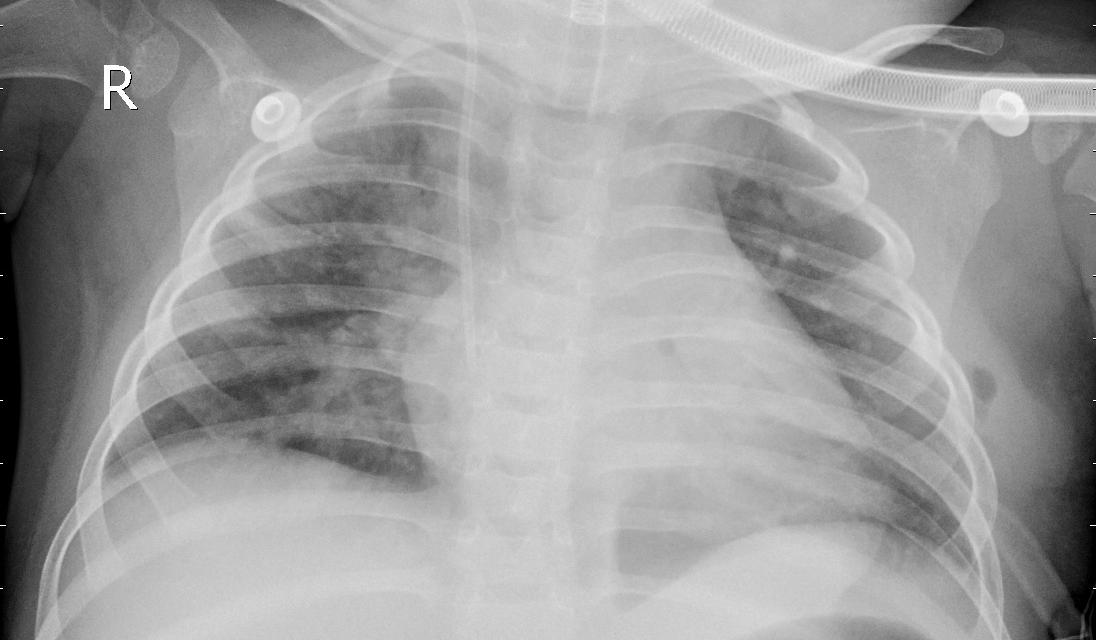
Diagnosis: PNEUMONIA